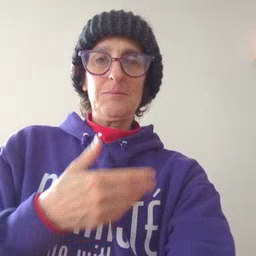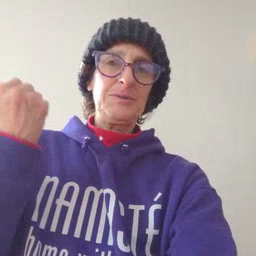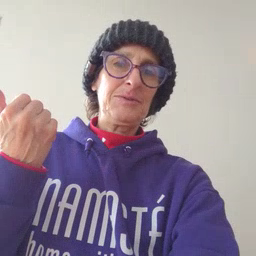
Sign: better